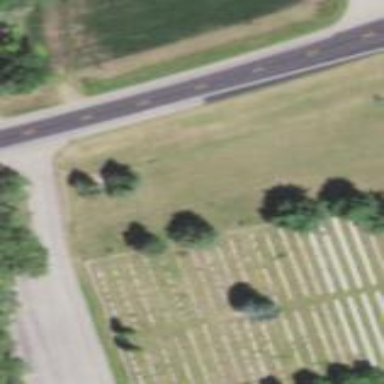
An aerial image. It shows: Cemetery.